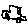
Label: car